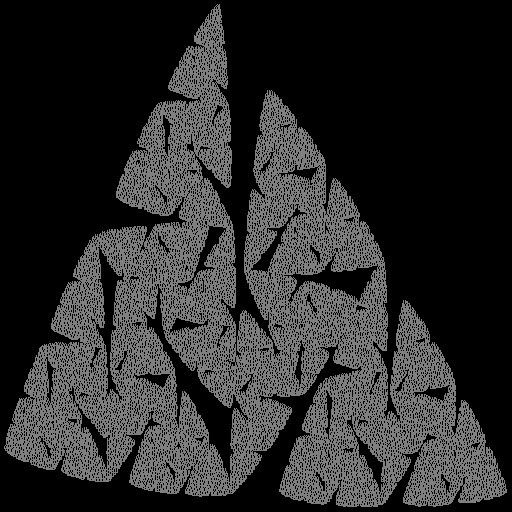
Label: a1